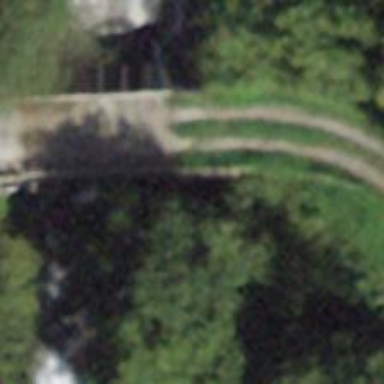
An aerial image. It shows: Concrete track with bridge. The track is of grade1 tracktype.